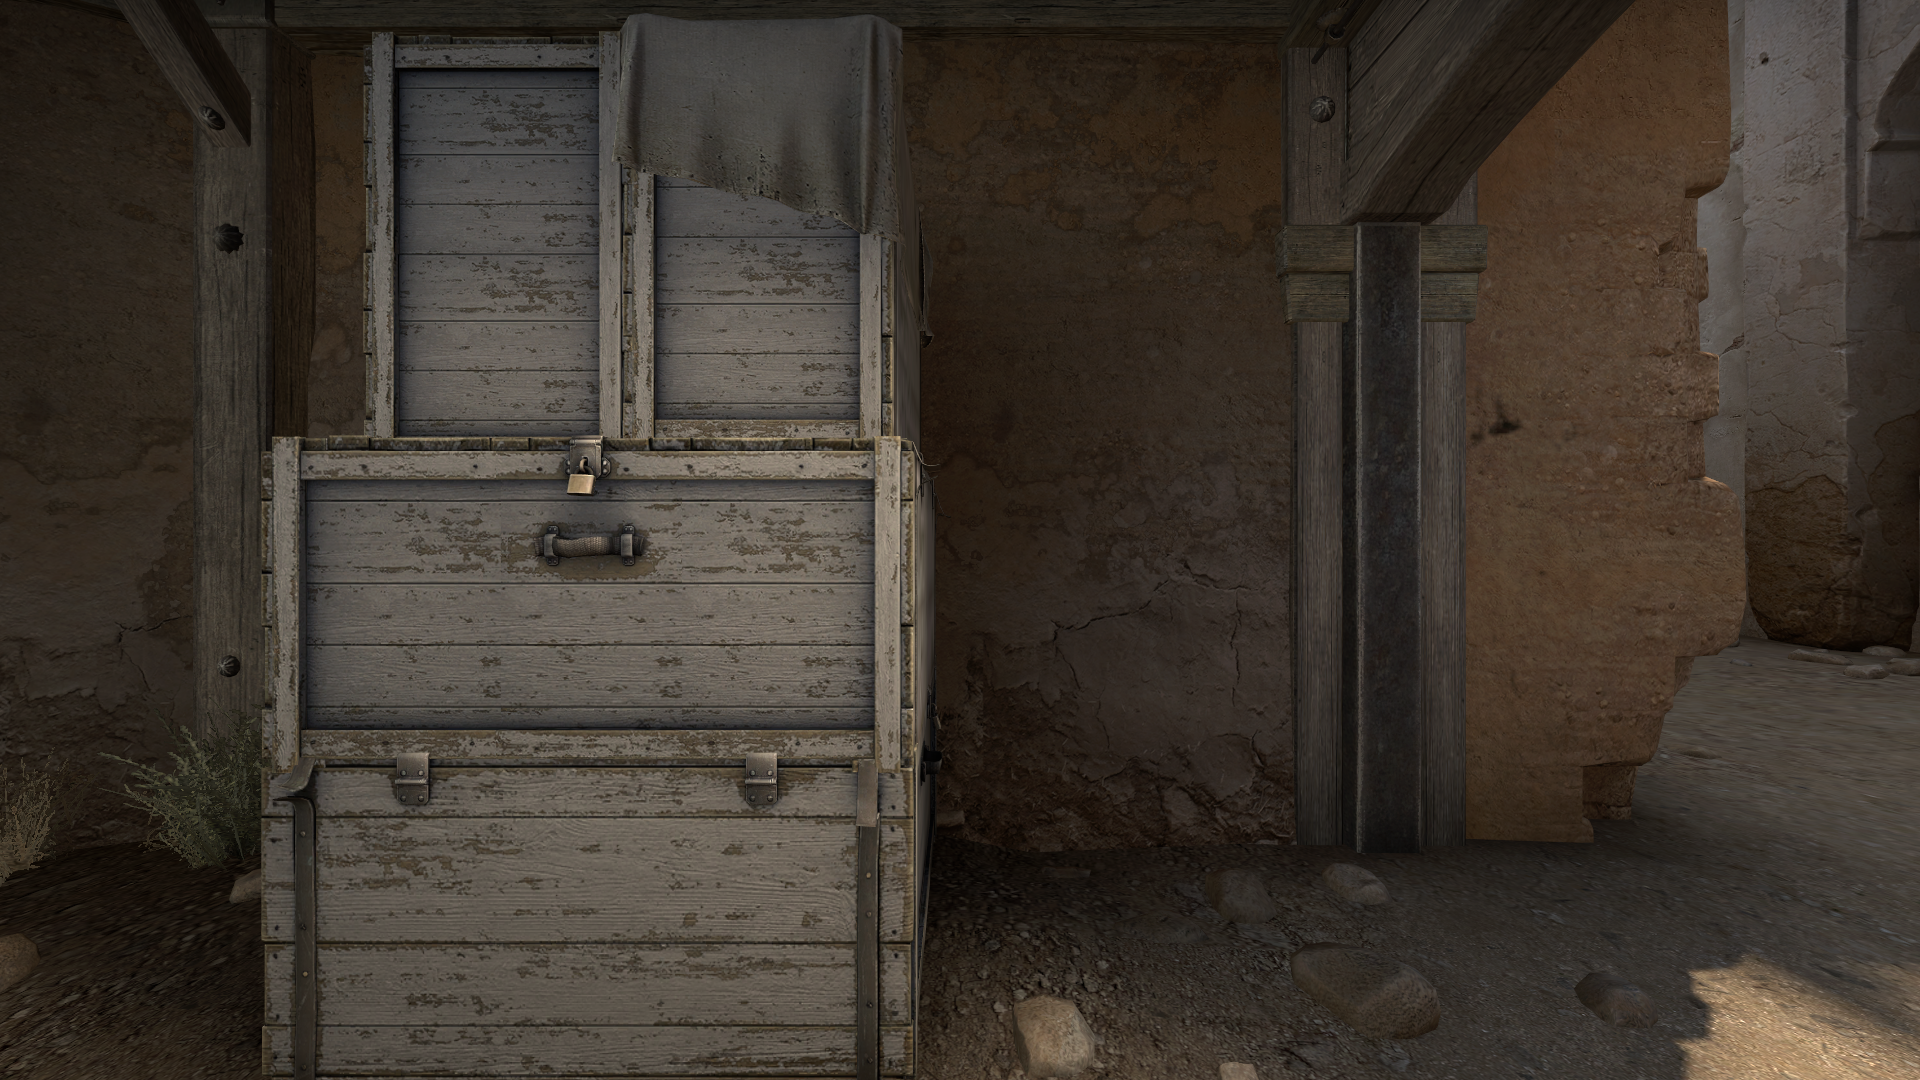
Map: de_dust2